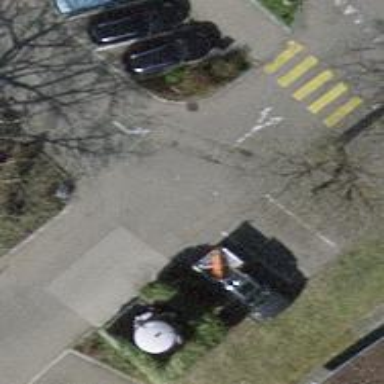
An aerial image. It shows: Parking aisle designated as service road.